Aerial crown-view tile of a tropical tree (Barro Colorado Island, Panama), acquired 20250616:
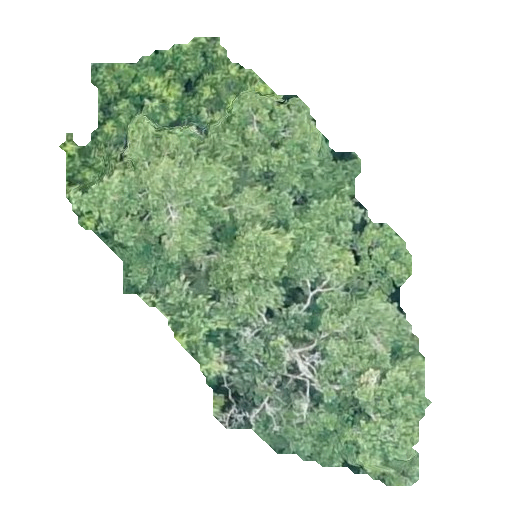
Species: Guatteria lucens
GBIF accepted scientific name: Guatteria lucens
Crown area: 140.765 m²